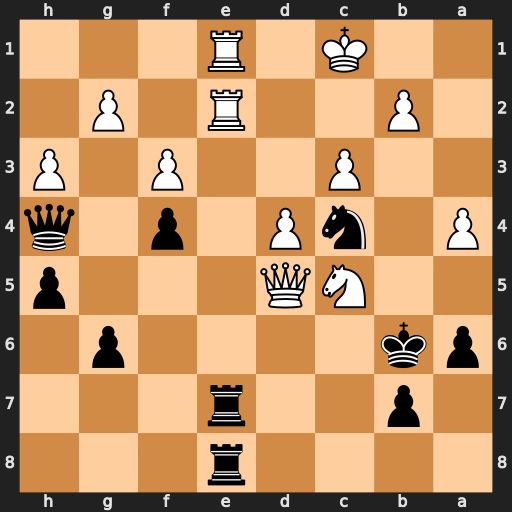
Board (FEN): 4r3/1p2r3/pk4p1/2NQ3p/P1nP1p1q/2P2P1P/1P2R1P1/2K1R3
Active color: b
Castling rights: -
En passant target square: -
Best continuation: Qxe1+ Rxe1 Rxe1+ Kc2 Ne3+